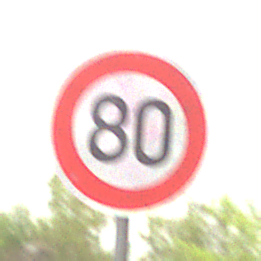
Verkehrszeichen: Geschwindigkeit80
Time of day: MorningAfternoon
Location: Outdoor (Nature)
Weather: Overcast
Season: NotSpecified
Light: Natural